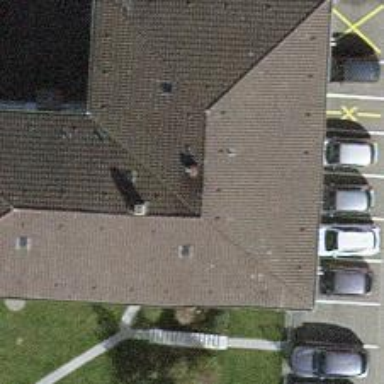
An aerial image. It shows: View of roof edge.